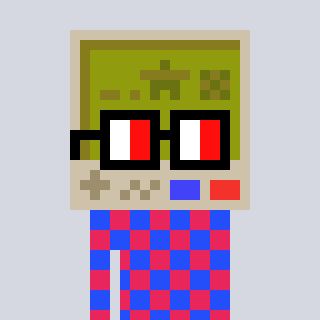
a pixel art character with square glasses with black frames and red eyes, a gameboy-shaped head and a redpinkish-colored body on a cool background